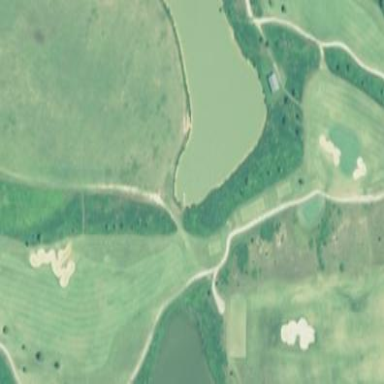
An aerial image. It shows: Rough grassy area used for golf.